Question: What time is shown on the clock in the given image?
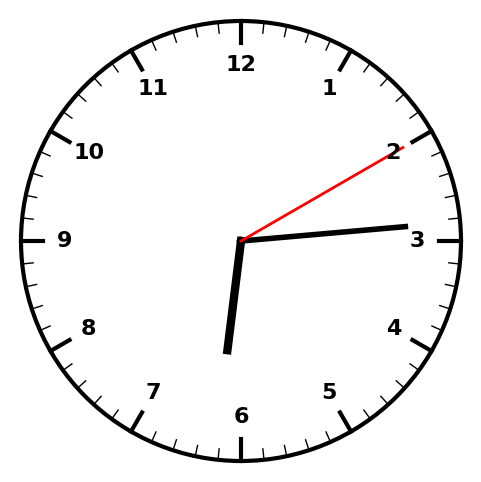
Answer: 06:14:10